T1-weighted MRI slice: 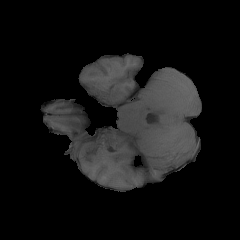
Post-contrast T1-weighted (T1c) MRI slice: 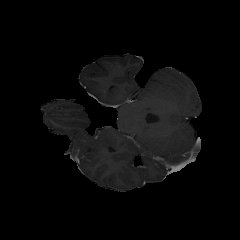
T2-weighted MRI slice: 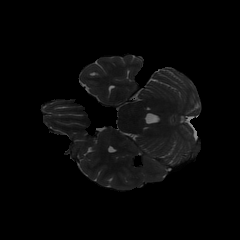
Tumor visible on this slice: no